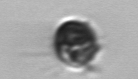
Label: Balanion